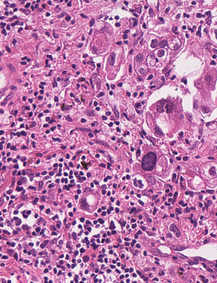
Tumor epithelial tissue: yes
Tumor-associated stroma tissue: yes
Normal tissue: no